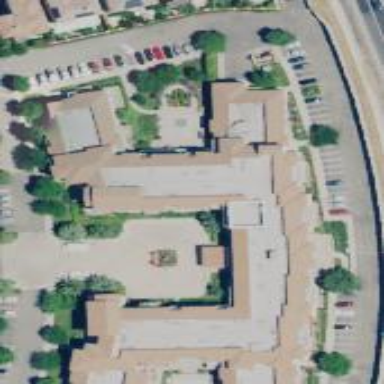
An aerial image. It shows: Building.